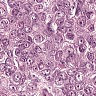
Metastatic tissue present: yes